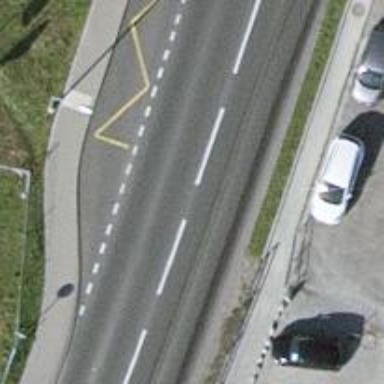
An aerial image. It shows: Bus stop with shelter for public transport.